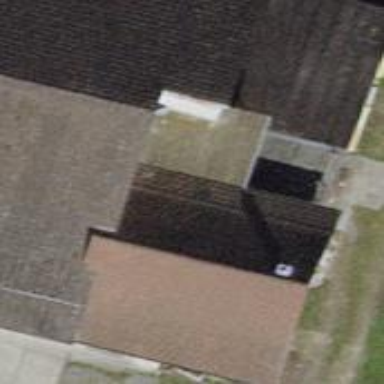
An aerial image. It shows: View of roof of building.